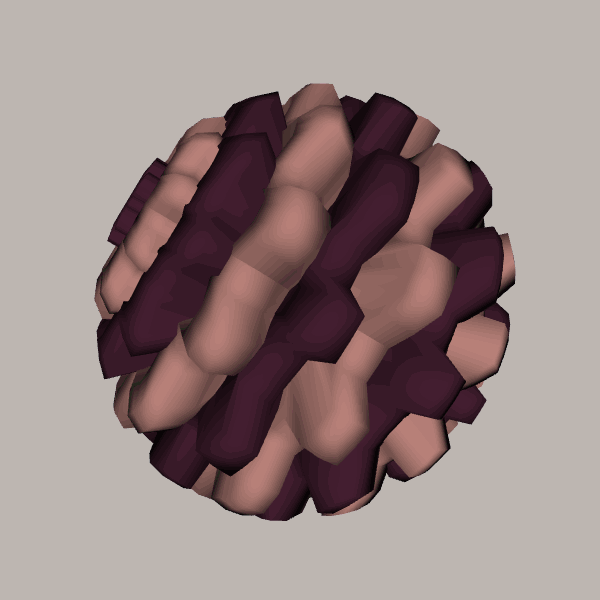
Background: light